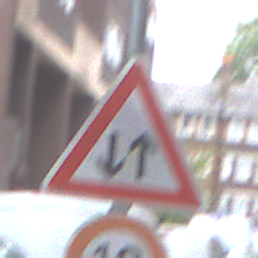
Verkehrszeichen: Gegenverkehr
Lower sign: Geschwindigkeit10
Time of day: MorningAfternoon
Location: Outdoor (Urban)
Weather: Overcast
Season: NotSpecified
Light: Natural